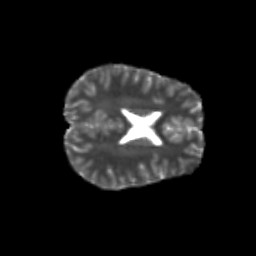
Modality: T2w
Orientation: axial
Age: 12
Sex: male
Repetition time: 9.512 s
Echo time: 0.089 s